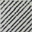
Piece: xx